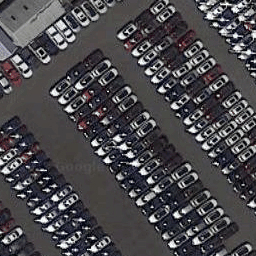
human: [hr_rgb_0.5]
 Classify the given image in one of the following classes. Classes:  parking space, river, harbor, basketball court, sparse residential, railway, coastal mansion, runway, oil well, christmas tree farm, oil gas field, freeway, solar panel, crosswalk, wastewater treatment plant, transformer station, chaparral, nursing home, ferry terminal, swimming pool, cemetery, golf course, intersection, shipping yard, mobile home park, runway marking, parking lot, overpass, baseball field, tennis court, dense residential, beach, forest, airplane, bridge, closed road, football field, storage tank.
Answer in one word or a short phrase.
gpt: parking lot